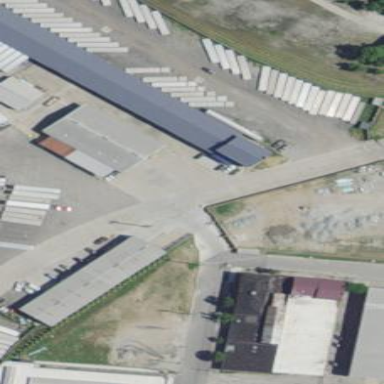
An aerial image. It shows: Industrial area.